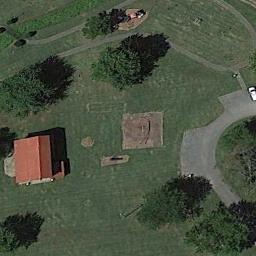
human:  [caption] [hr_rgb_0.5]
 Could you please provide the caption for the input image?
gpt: In a sparse residential area there is a house and several green trees surrounded by grass .

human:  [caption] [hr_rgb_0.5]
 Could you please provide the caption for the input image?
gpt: The sparse residential is on the grass next to some trees and a road .

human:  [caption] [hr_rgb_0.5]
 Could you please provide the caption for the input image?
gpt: There is a red building in the sparse residential .

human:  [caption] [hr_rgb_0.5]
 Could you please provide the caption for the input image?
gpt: There are three houses on either side of the road, One of which has a swimming pool .

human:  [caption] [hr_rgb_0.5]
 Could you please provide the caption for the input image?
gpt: A sparse residential area with an orange building on the green meadow .